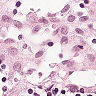
Metastatic tissue present: no